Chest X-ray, PA view. Patient: 22 years old, sex M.
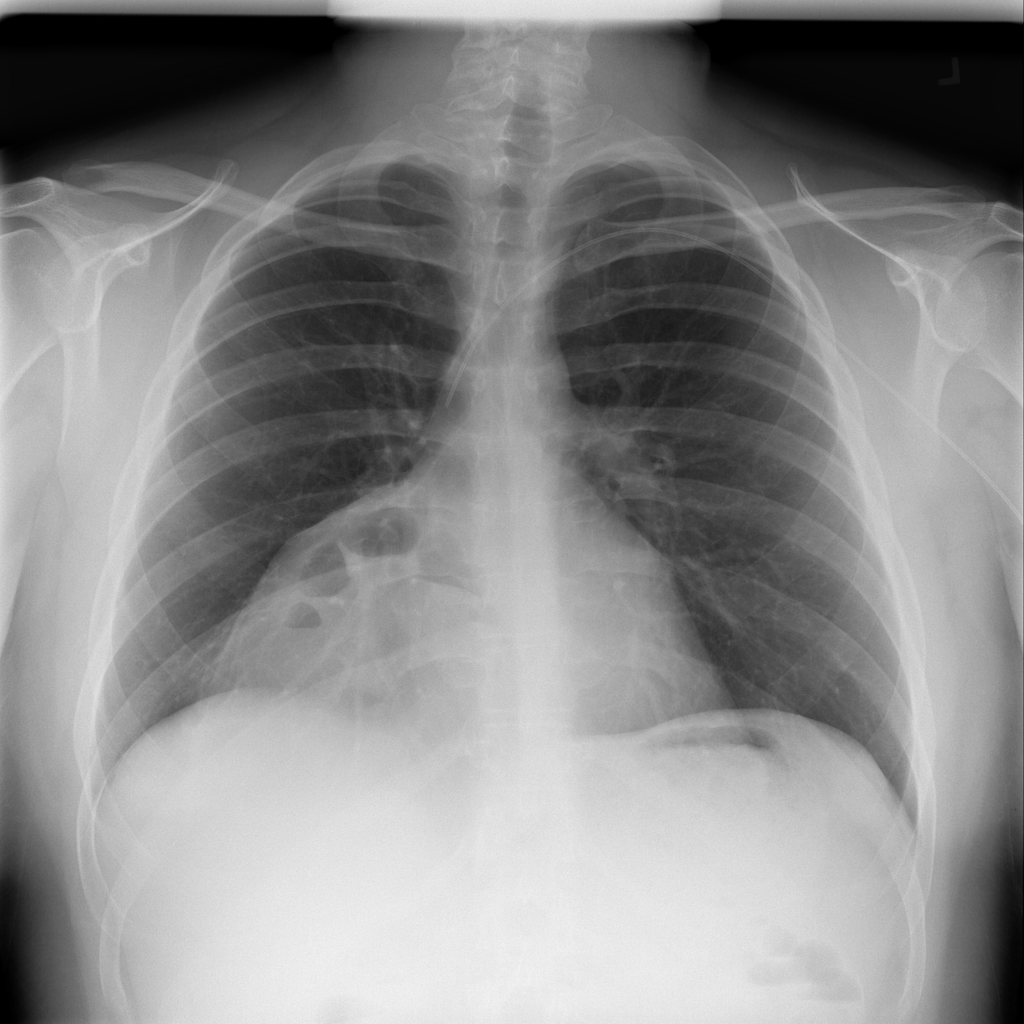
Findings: Mass